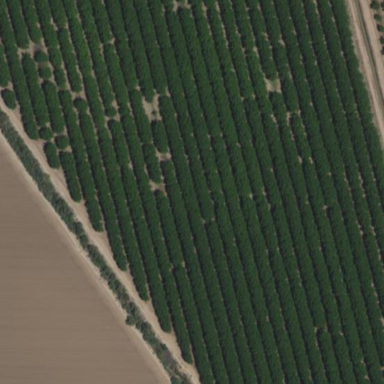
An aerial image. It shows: Orchard.